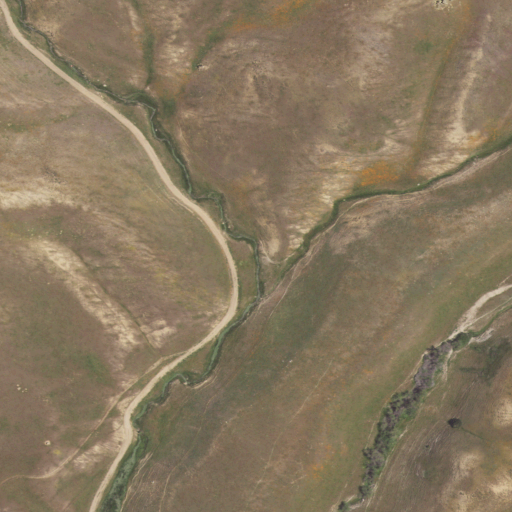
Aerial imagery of valley in California named Bronco Canyon containing grassland, shrub, and open development